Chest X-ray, AP view. Patient: 63 years old, sex M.
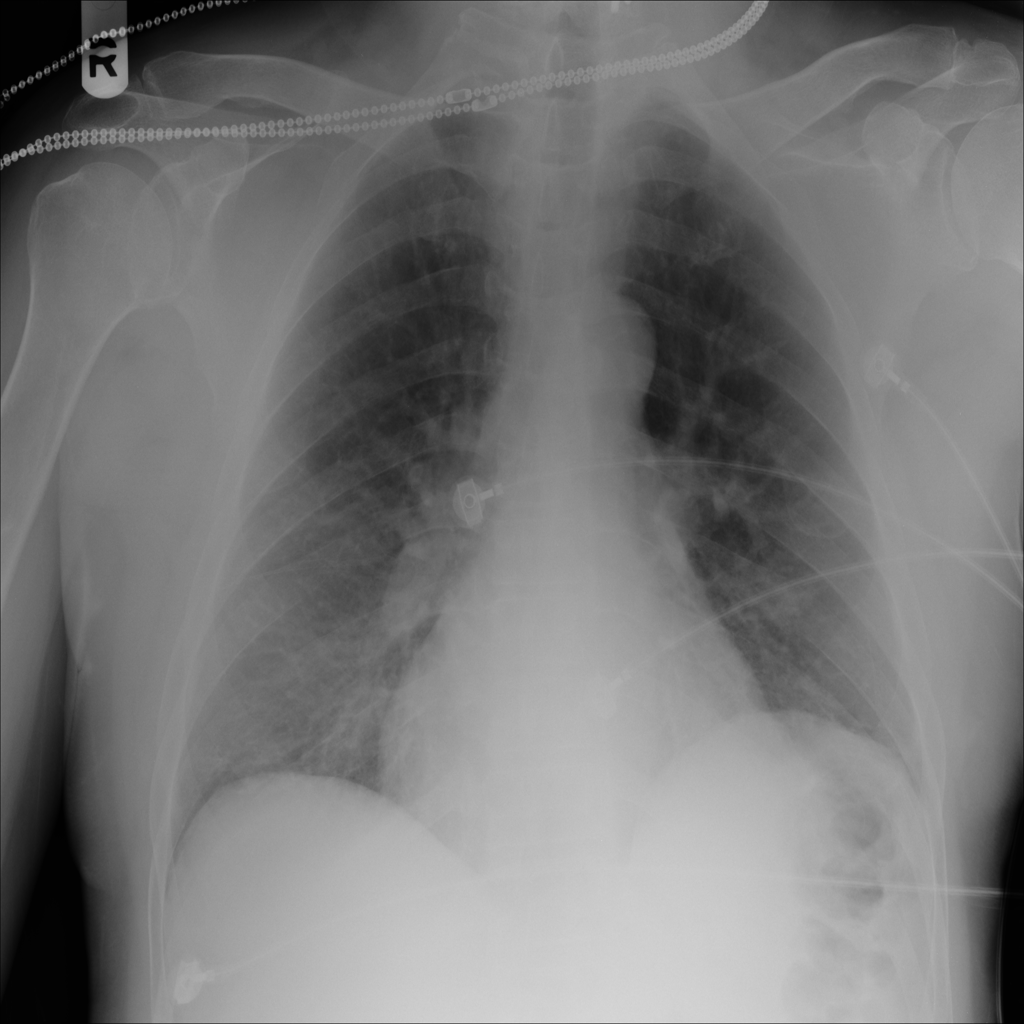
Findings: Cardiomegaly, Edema